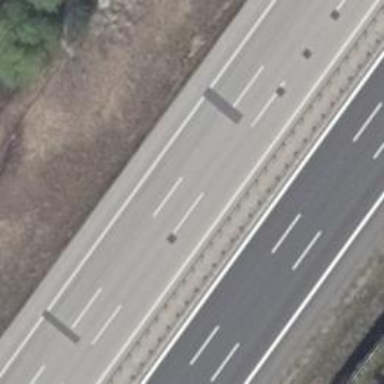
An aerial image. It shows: Motorway with concrete surface.